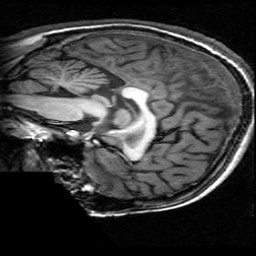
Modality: T1w
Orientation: sagittal
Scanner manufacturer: ge
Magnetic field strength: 3 T
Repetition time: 0.00904 s
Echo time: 0.00184 s